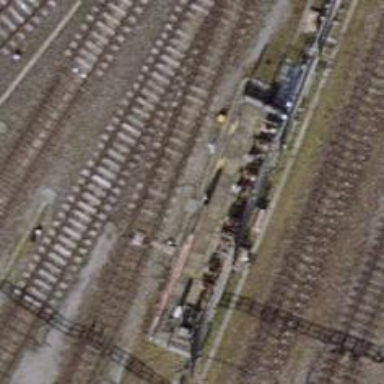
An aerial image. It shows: Single-track electrified railway service yard with contact line for trains.